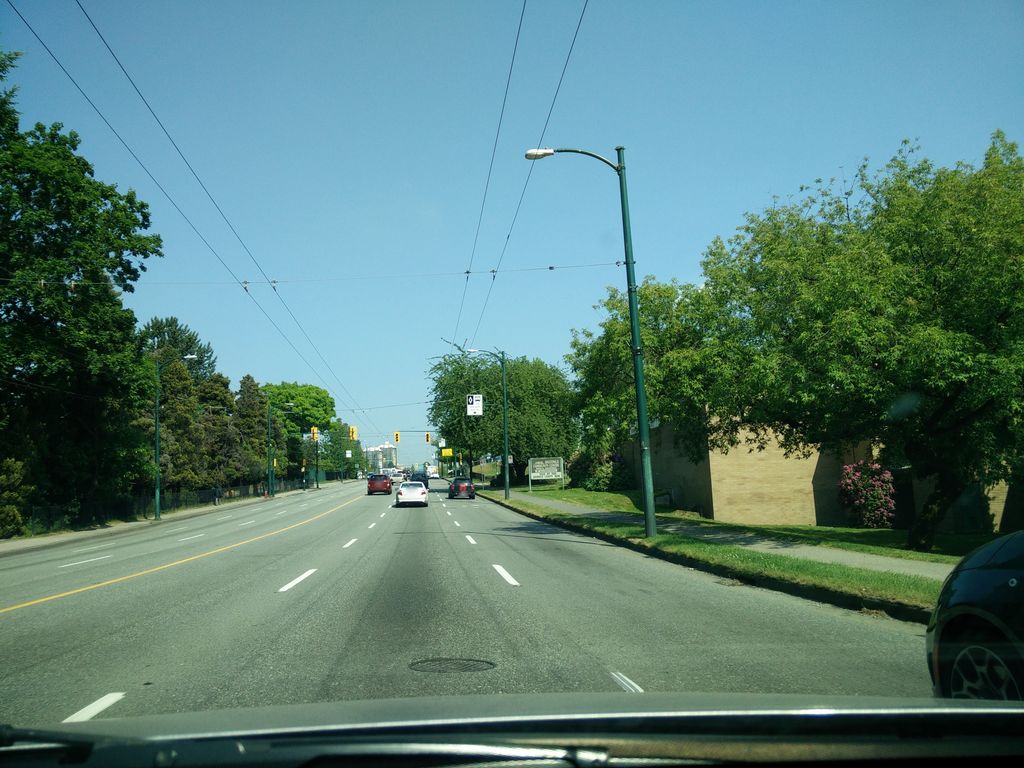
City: vancouver